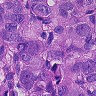
Metastatic tissue present: yes